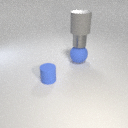
large blue rubber sphere below large gray rubber cylinder